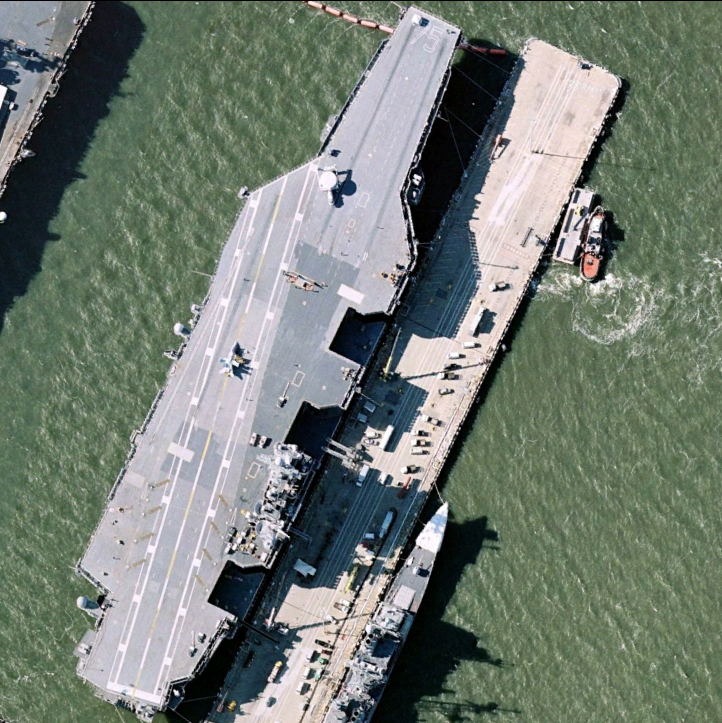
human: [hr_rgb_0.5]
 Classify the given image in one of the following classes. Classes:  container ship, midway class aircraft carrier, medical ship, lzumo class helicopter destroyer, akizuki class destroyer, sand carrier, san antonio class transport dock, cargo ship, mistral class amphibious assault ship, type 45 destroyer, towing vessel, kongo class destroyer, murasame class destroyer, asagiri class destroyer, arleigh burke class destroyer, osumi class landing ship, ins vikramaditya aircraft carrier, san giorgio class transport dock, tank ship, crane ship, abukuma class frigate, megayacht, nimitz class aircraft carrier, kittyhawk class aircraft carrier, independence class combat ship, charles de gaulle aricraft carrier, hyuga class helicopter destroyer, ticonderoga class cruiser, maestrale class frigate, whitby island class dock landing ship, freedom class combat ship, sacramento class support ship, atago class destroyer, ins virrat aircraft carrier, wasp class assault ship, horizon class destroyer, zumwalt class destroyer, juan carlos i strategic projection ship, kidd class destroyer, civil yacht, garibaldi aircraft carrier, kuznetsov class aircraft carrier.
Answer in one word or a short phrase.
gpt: Nimitz class aircraft carrier